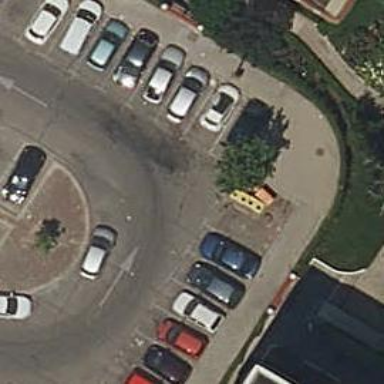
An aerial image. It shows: Asphalt parking aisle road for service vehicles.